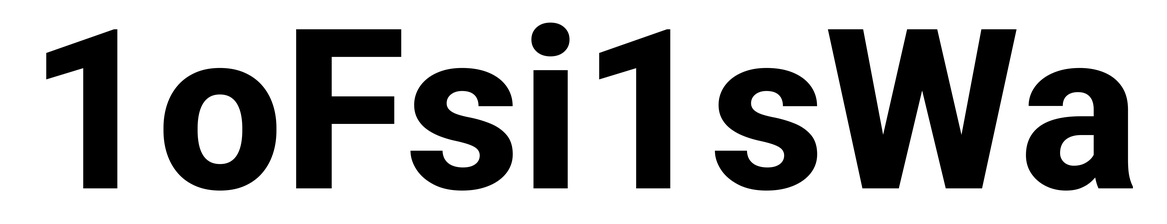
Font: Roboto_ExtraBold